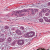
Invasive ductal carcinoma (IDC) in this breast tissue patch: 0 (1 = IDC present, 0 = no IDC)